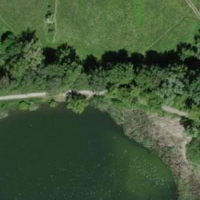
EUNIS habitat code: 40
Species observed at this site:
Plantago major
Cyanistes caeruleus
Fulica atra
Anas platyrhynchos
Orthetrum cancellatum
Dendrocopos major
Passer domesticus
Fringilla coelebs
Turdus merula
Phylloscopus collybita
Parus major
Erithacus rubecula
Sitta europaea
Hedera helix